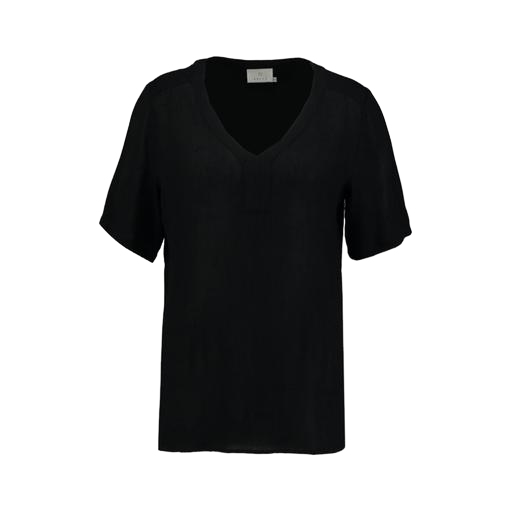
black v-neck t-shirt only macy, black v-neck top only macy, black short-sleeve v-neck blouse, white background